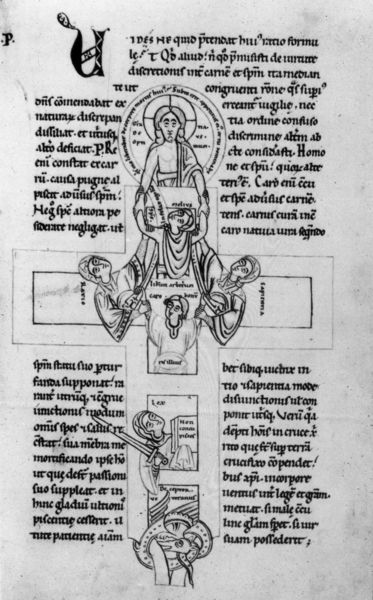
Titel: Speculum virginum
Institution: Rom, Biblioteca Vaticana
Schlagwörter: männer, leute, halten, schauen, personen, kreis, schrift, bilder, figuren, buch, kreuz, druck, schwert, initiale, schlange, christus, jesus, jesus christus, gezeichnet, drache, heilige schrift, erlöser, latein, buchmalerei, lindwurm, codex, messias, gottessohn, sohn gottes, christkind, christkönig, heilland, jesus von nazaret, gezheichnet